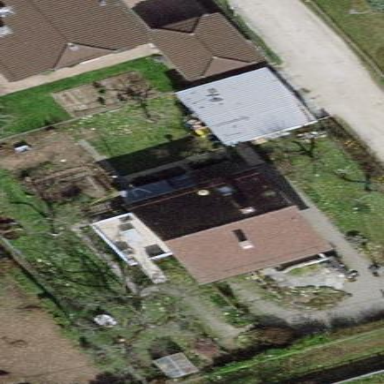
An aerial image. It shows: Garden enclosed by fence.